Field crop: maize
Growth stage: 2
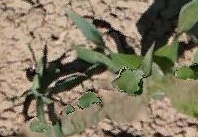
Species: maize